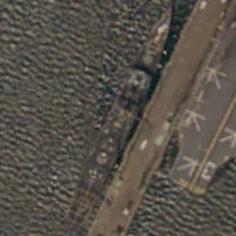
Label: cruiser